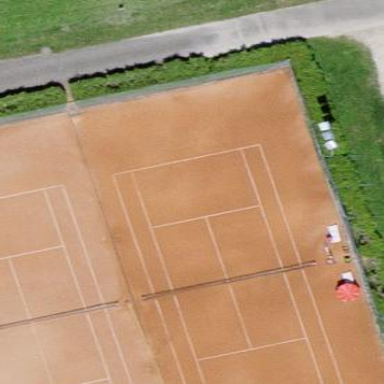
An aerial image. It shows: Tennis court on the leisure land pitch.